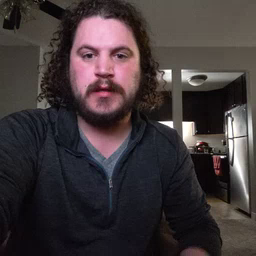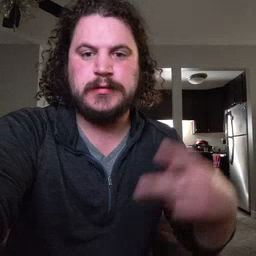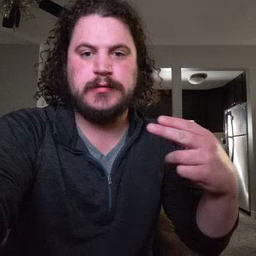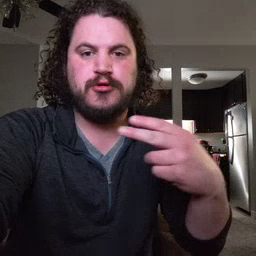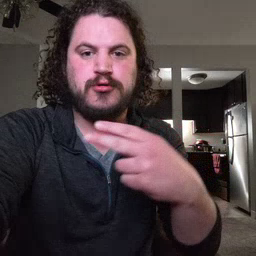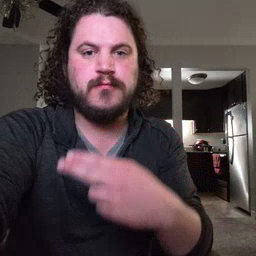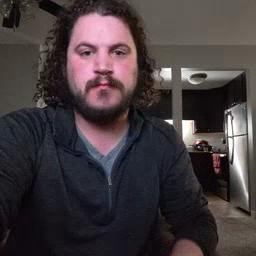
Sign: scissors